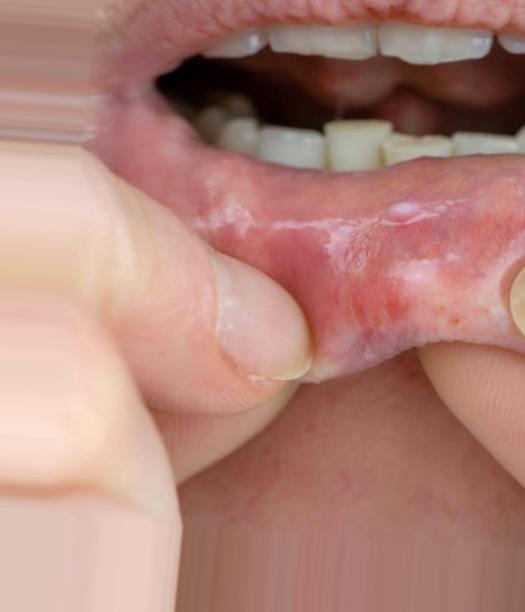
Condition: Mouth Ulcer